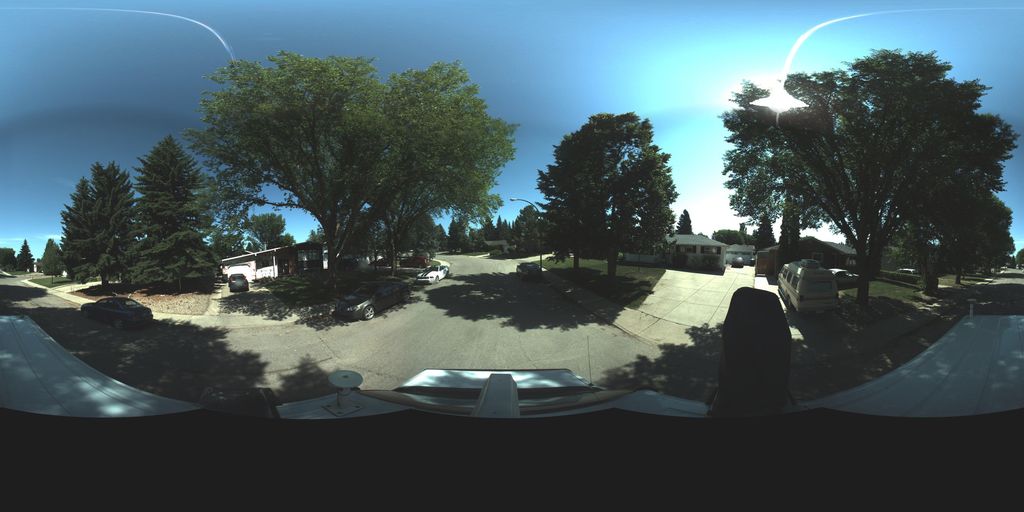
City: saskatoon